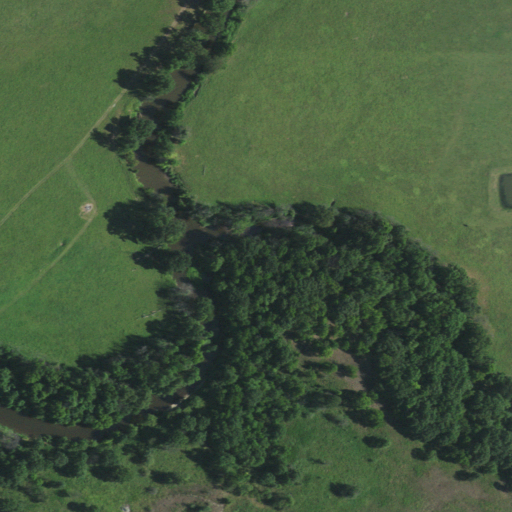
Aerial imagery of valley in Oklahoma named Limestone Draw containing pasture, deciduous forest, grassland, and evergreen forest